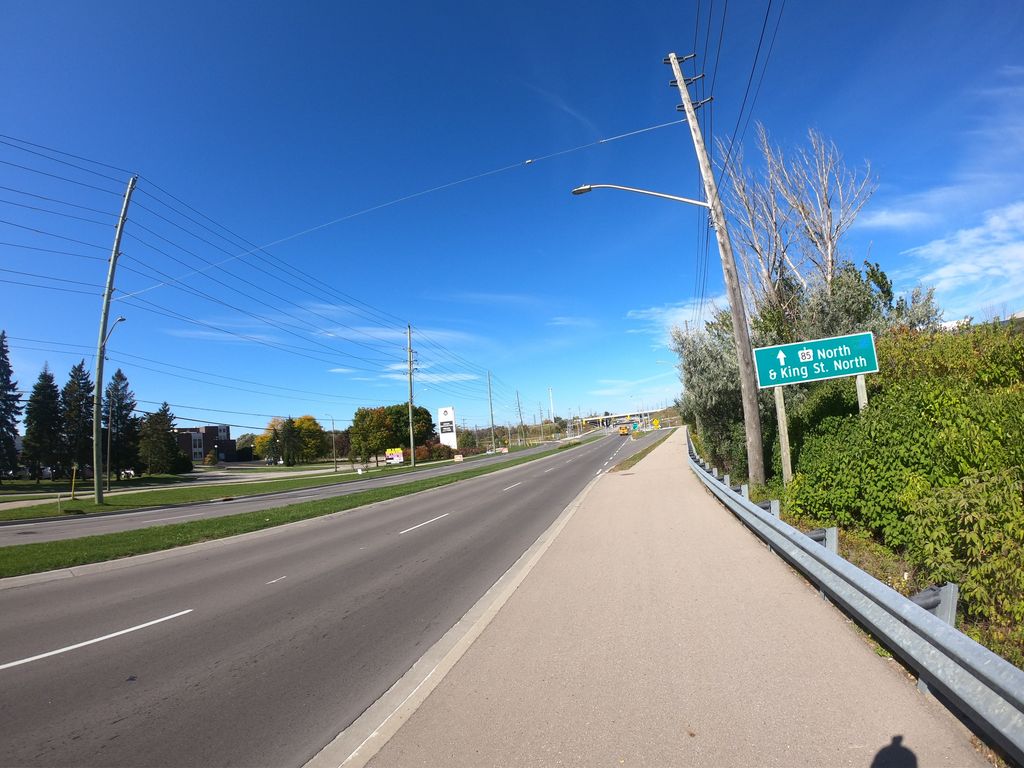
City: kitchener-waterloo